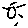
Label: sun